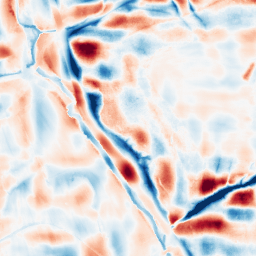
Category: wavelet
Decomposition family: wavelet_dwt
Decomposition parameters: wavelet: db4
level: 5
Upsampling method: quintic
Upsampling parameters: scale: 8
Upsampling scale: 8